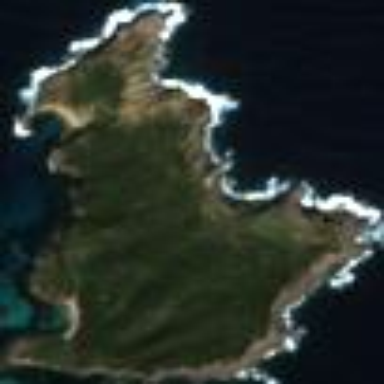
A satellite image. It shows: Island with natural coastline.